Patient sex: M
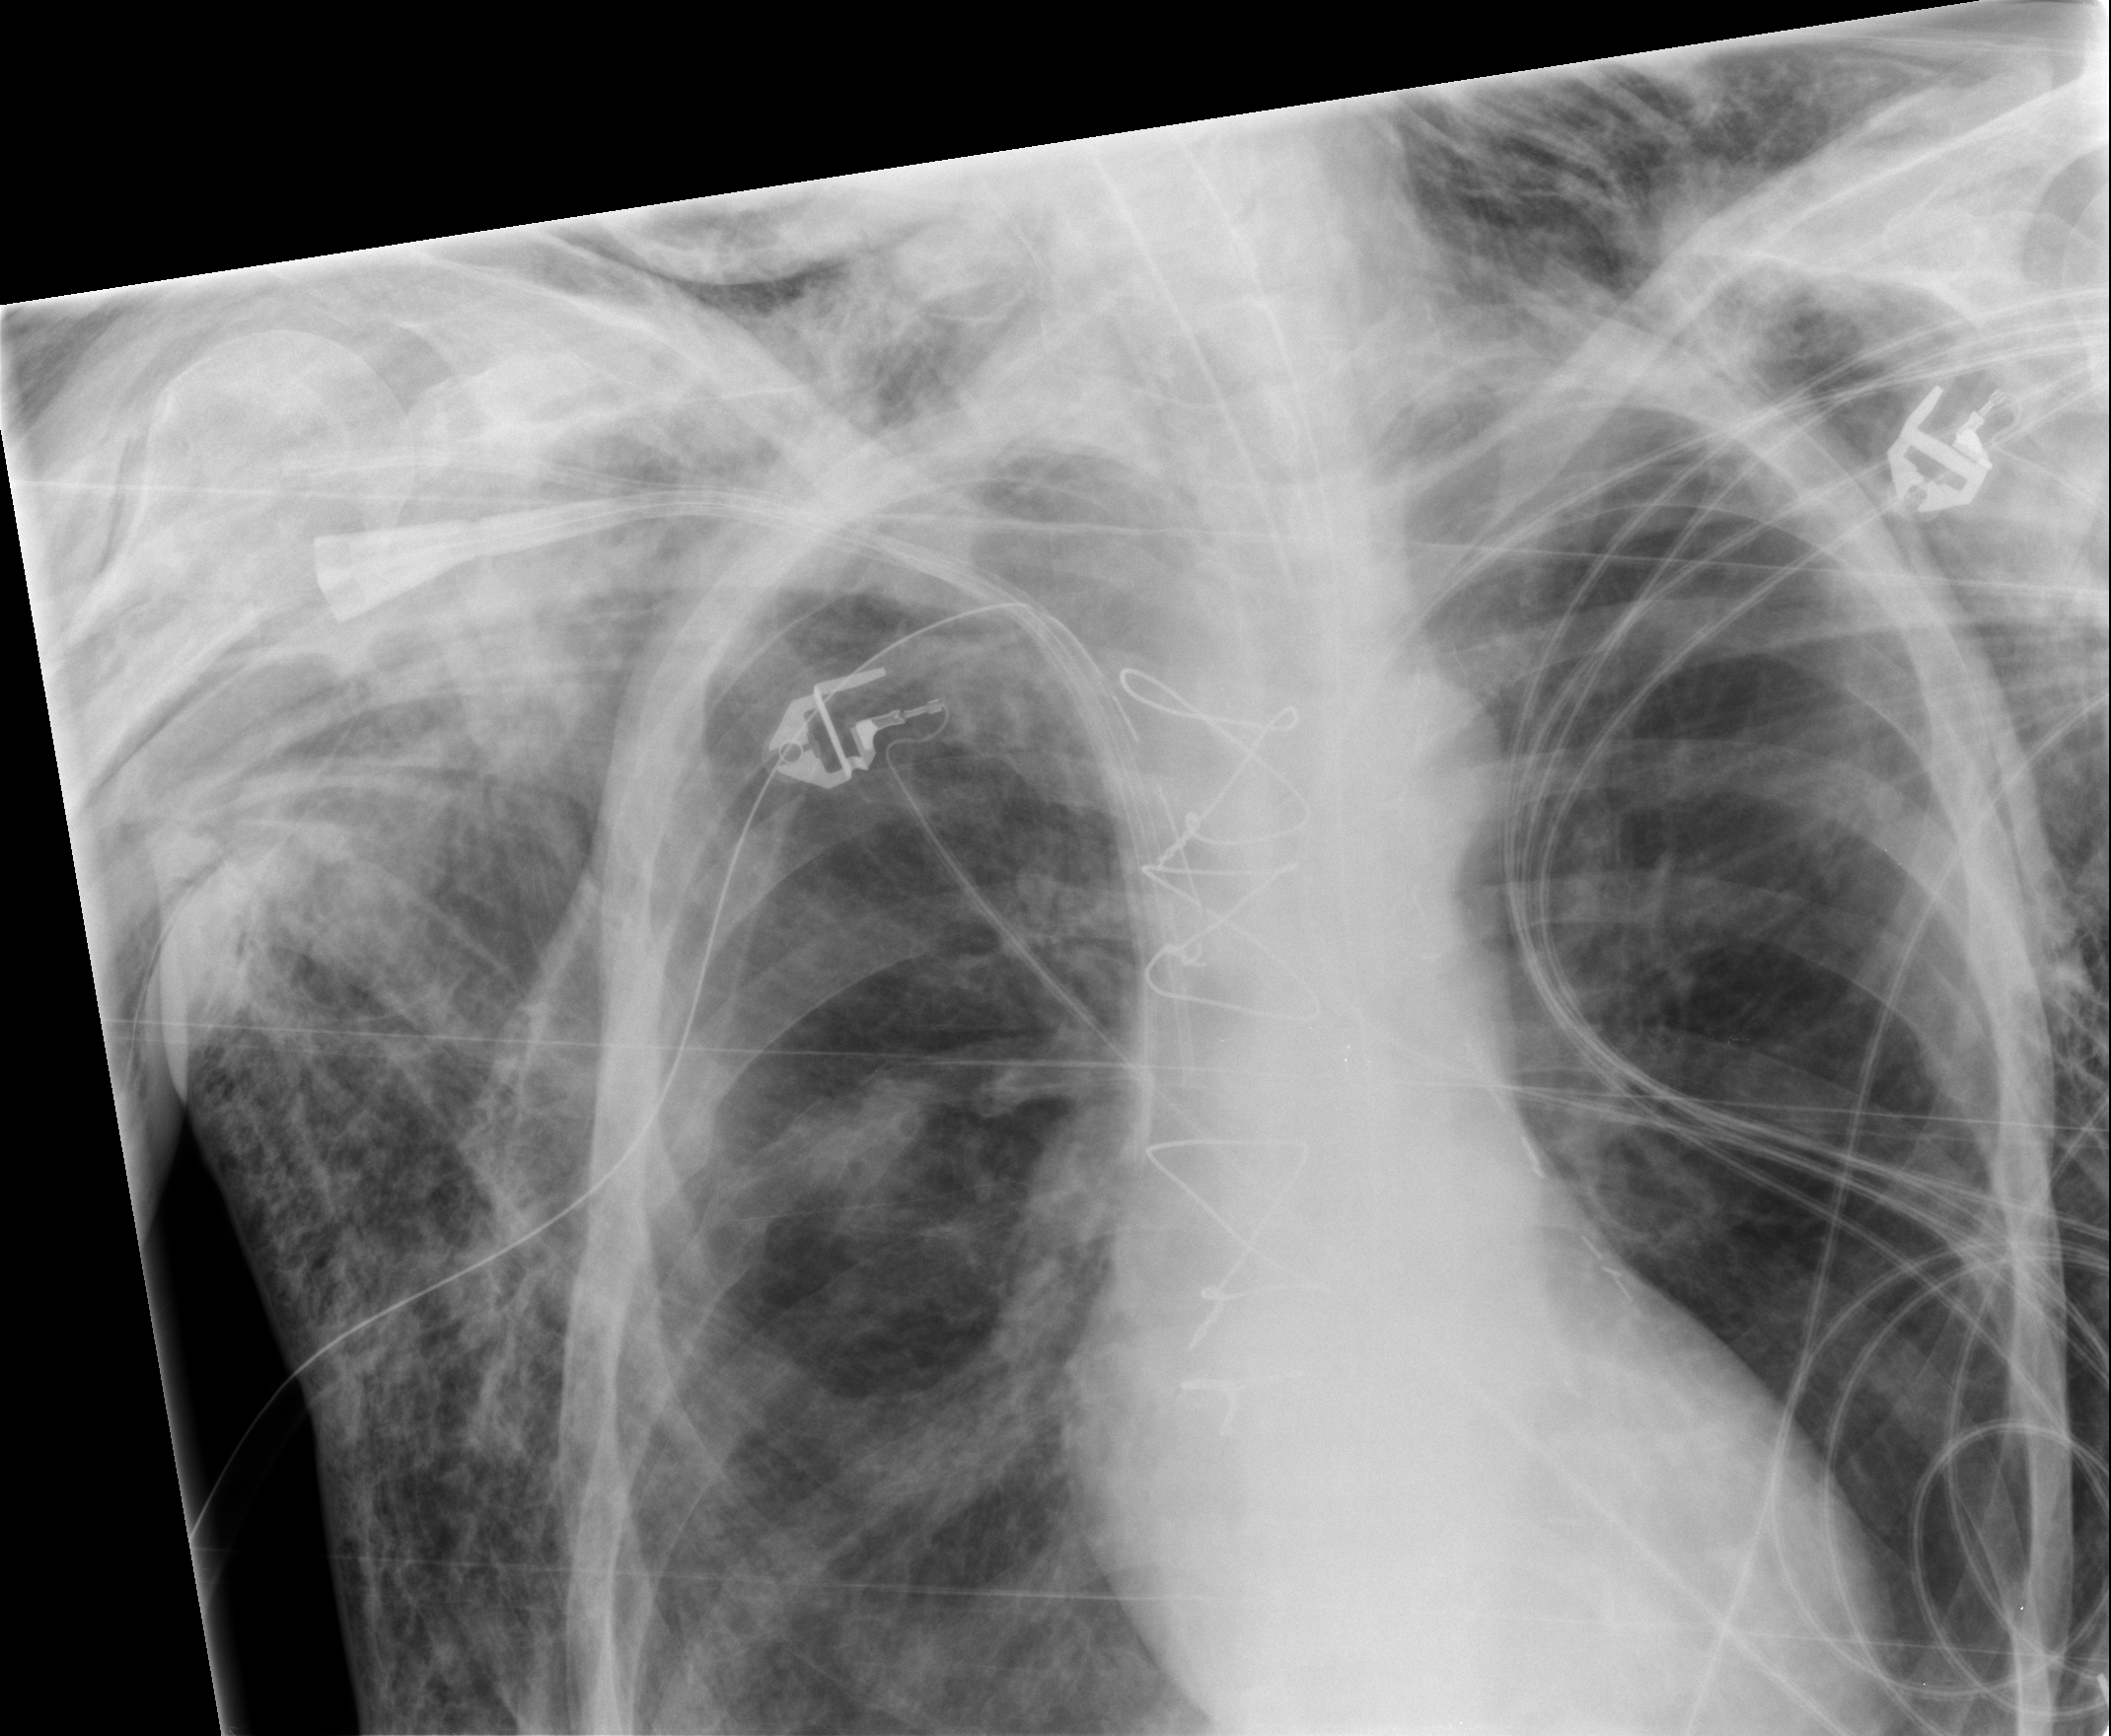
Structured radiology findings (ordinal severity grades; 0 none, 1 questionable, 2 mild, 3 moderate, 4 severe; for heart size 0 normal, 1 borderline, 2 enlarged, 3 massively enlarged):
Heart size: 0
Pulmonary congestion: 0
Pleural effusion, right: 0
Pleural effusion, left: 0
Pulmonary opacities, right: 0
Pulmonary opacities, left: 0
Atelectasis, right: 2
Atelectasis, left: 0